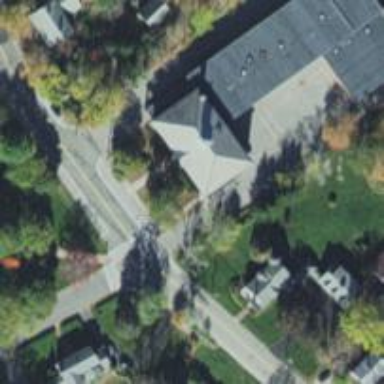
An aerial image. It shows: Marked crossing on footway.